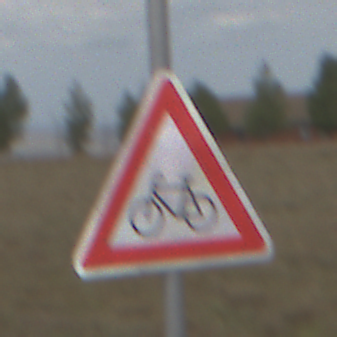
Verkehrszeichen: RadverkehrRechts
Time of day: Midday
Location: Outdoor (Nature)
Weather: PartlyCloudy
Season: NotSpecified
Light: Natural